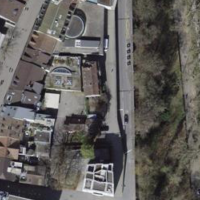
EUNIS habitat code: 54
Species observed at this site:
Rhamnus cathartica
Circaea lutetiana